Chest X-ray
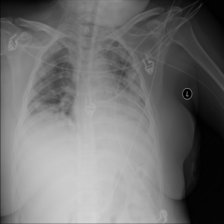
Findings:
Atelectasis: negative
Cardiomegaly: negative
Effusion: negative
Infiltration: positive
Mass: negative
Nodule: negative
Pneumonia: negative
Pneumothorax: negative
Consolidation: negative
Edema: negative
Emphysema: negative
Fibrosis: negative
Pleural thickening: negative
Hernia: negative